七年级 · 计数
牡丹江管局教育局为了解九年级学生每学期参加综合实践活动的情况, 随机抽样调查某校九年级学生一个学期参加综合实践活动的天数, 并用得到的数据绘制了下面两幅不完整的统计图.

图(1)

图(2)

请你根据图中提供的信息, 回答下列问题:

(1)求出该校九年级学生总数;

(2)分别求出活动时间为 5 天的学生人数和 7 天的学生人数, 并补全图(2);

(3)求该校九年级学生一个学期参加综合实践活动天数在 5 天以上(含 5 天) 的人数是多少?
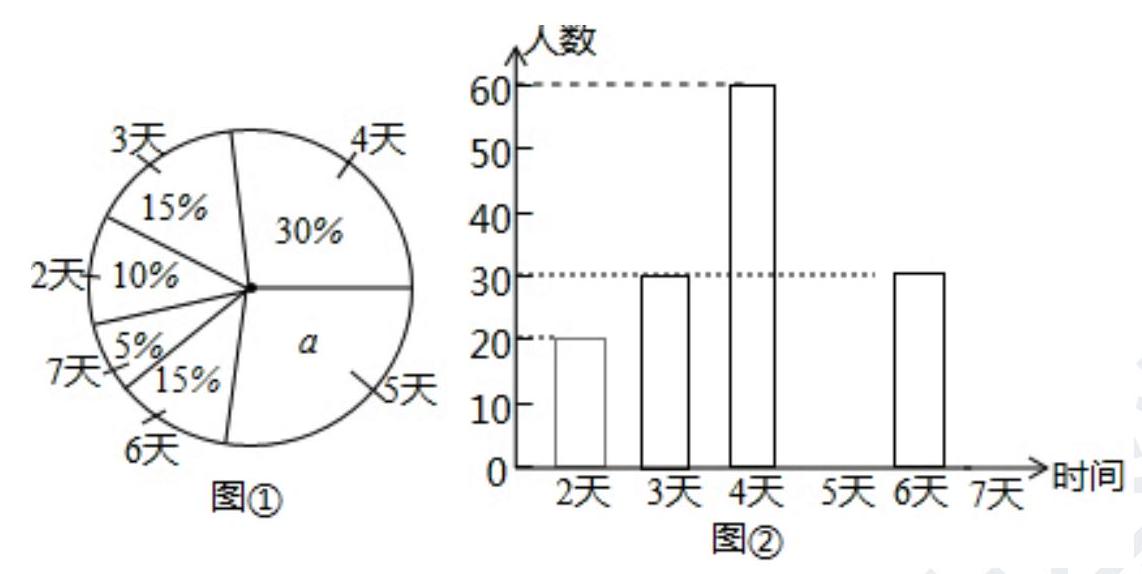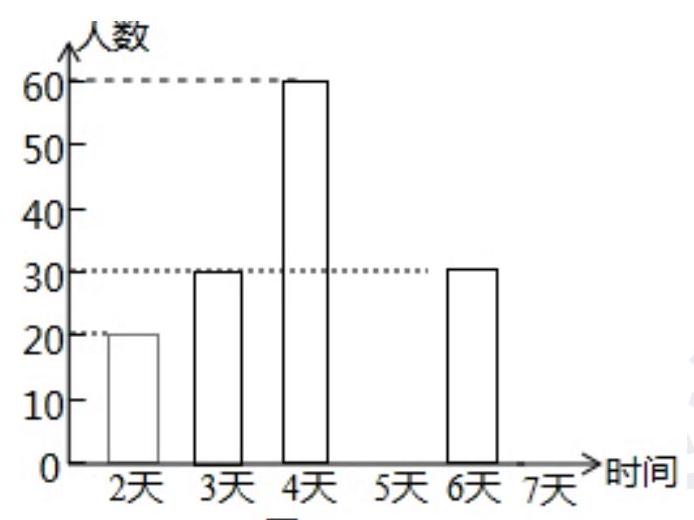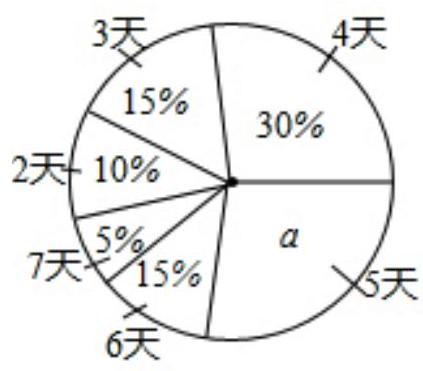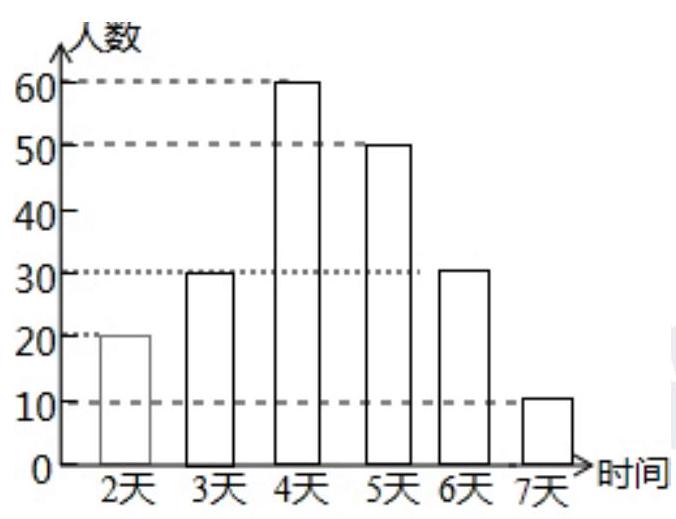
答案: 【答案】解：(1)根据题意得：八年级学生总数为 $20 \div 10 \%=200$ (人);

(2) $a=1-(5 \%+10 \%+15 \%+15 \%+30 \%)=25 \%$,

活动时间为 5 天的人数为 $200 \times 25 \%=50$ (人),

活动时间为 7 天的人数为 $200 \times 5 \%=10$ (人),

补全统计图, 如图所示:

图1

图2

(3)根据题意得: $50+30+10=90$ (人),

$\therefore$ 参加综合实践活动天数在 5 天以上(含 5 天)的人数是 90 人.

【解析】(1)由参加实践活动为 2 天的人数除以所占的百分比, 即可求出八年级学生总数;

(2)扇形统计图中, 根据单位1减去其他的百分比即可求出 $a$ 的值; 由学生总数乘以活动实践是 5 天与 7 天的百分比求出各自的人数, 补全统计图即可;

(3)根据条形统计图中的数据, 即可得到参加综合实践活动天数在 5 天以上(含 5 天)的人数.

此题考查了频数(率)分布直方图, 扇形统计图, 以及用样本估计总体, 弄清题意是解本题的关键.